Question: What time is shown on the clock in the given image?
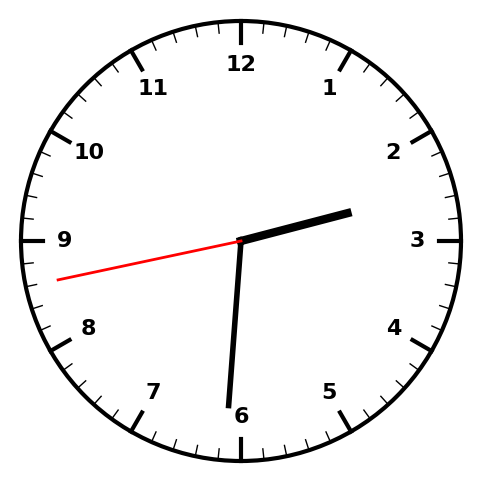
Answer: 02:30:43